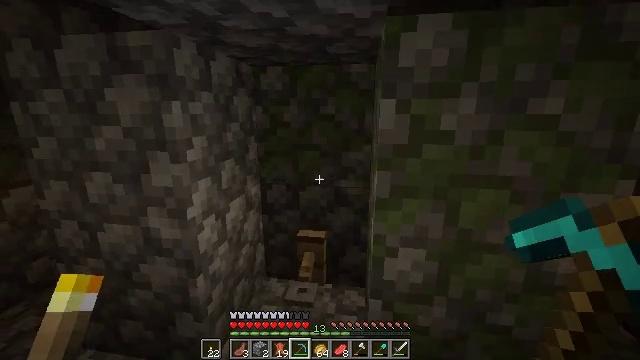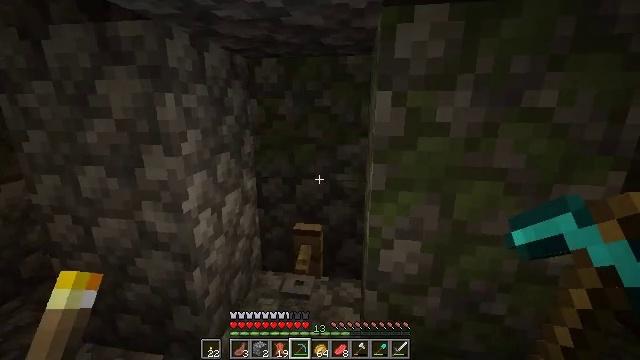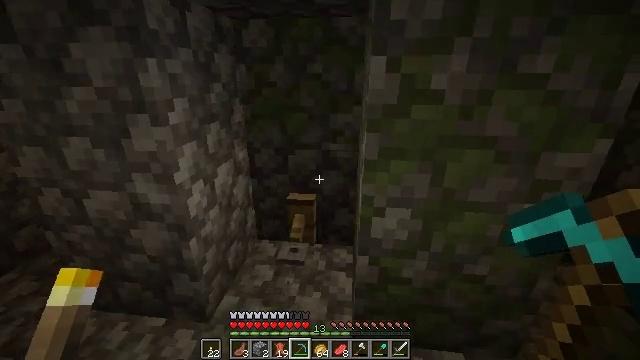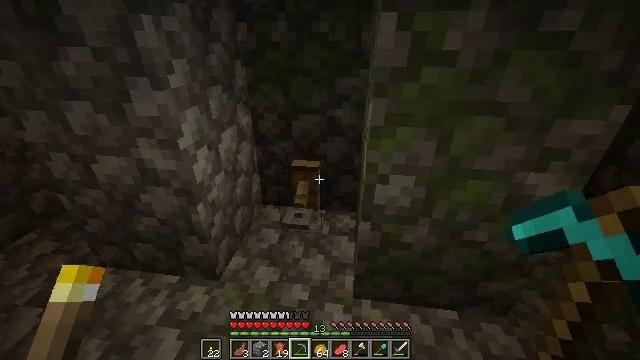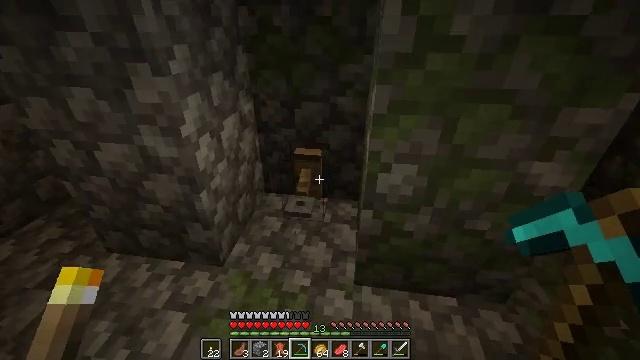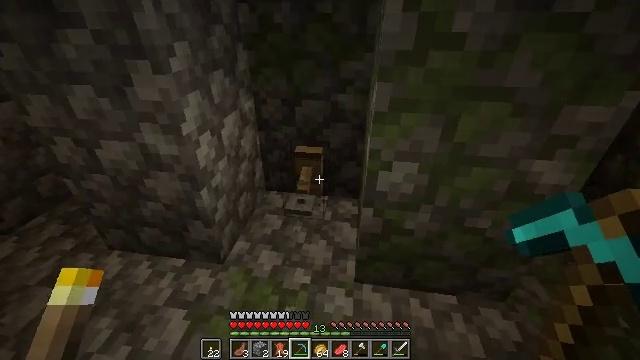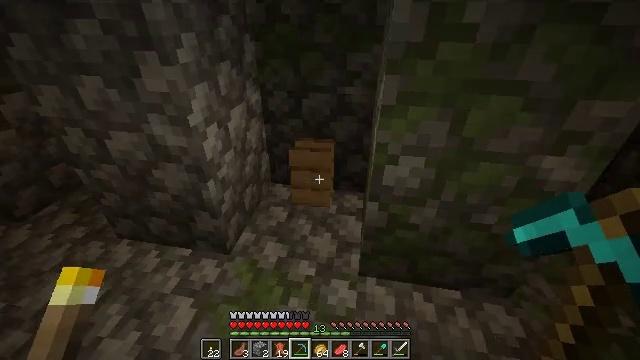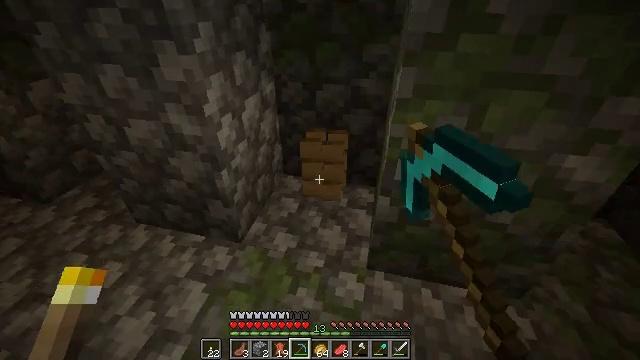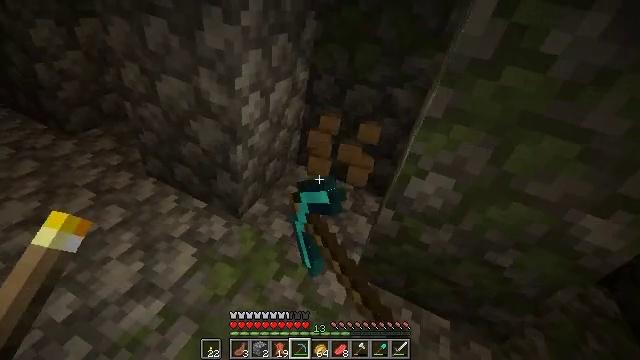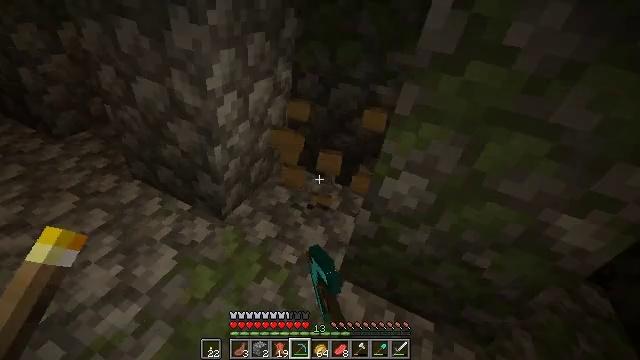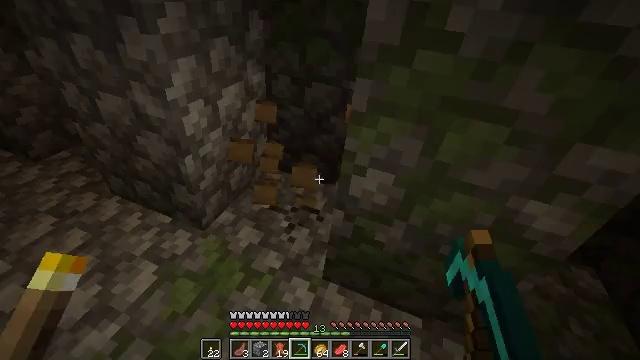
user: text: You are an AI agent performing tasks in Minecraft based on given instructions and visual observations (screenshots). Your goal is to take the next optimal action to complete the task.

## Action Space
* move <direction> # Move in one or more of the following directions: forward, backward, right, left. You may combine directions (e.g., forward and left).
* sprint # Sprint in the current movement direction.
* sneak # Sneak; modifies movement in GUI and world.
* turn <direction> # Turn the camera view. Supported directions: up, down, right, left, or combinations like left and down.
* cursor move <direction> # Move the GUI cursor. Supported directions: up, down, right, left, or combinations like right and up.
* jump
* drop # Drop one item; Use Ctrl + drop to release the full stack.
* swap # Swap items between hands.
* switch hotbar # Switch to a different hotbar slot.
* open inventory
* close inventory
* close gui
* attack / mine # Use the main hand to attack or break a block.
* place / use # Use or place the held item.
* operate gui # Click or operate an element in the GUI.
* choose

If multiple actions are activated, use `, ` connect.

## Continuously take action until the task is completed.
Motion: motion action
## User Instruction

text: Destroy the tripwire hook.
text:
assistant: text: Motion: turn down
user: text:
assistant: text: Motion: turn right and down
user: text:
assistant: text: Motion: turn left and down
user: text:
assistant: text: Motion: turn down
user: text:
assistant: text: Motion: no_op
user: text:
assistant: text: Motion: turn left and down, attack / mine
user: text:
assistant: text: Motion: turn left and down, attack / mine
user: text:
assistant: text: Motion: turn left and down, attack / mine
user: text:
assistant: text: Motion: turn left, attack / mine
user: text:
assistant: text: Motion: attack / mine
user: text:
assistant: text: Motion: attack / mine